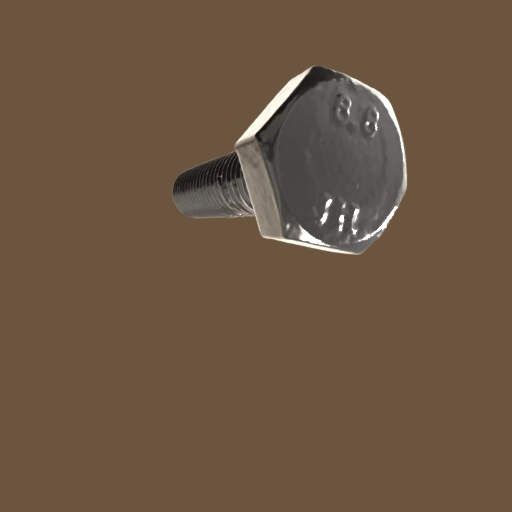
Label: bolt